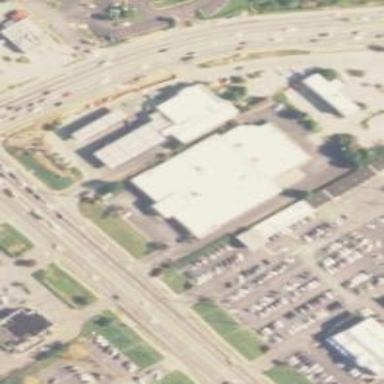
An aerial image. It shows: Retail building.